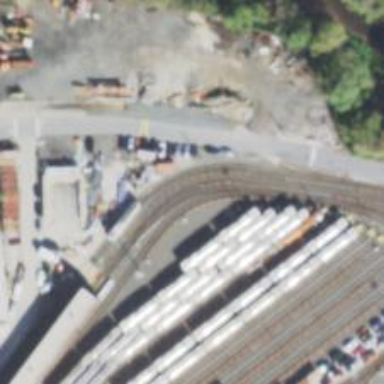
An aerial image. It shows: Electrified rail passing through service yard.